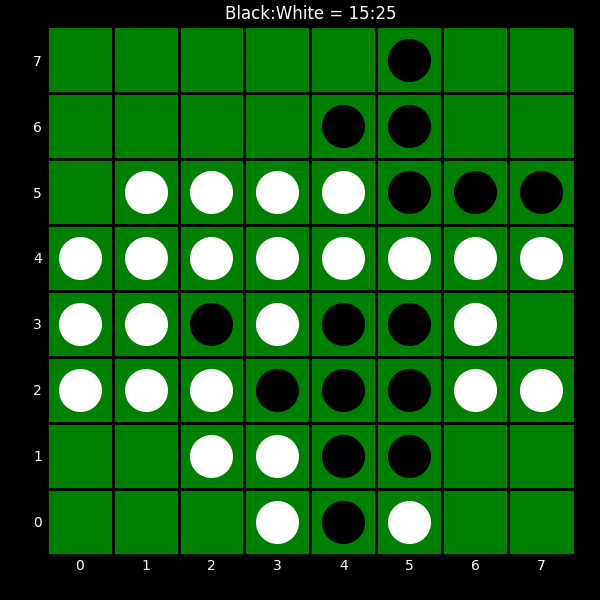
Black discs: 15
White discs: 25